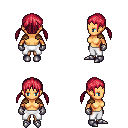
a pixel art fantasy rpg character, female body template, human, tanned skin, leather shoulder armor, white pants, ruby red twin-tailed hairstyle, metal gloves, metal boots, four views (front, back, left, right), 2x2 character sprite sheet, small pixel art, hard edges, no anti-aliasing